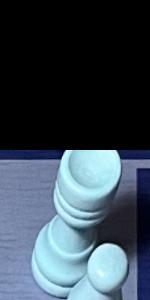
Label: Rook_White